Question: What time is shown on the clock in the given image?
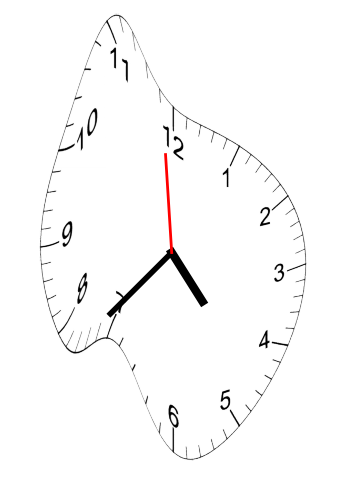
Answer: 04:36:59